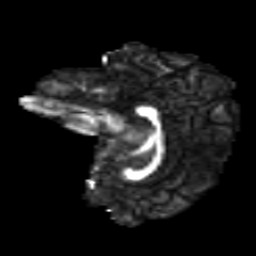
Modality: FA
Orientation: sagittal
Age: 11
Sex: male
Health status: ill
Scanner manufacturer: ge
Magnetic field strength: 3 T
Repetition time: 6.752 s
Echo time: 0.079 s